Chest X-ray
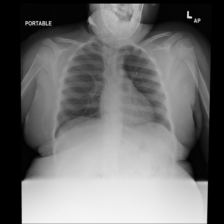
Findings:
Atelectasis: negative
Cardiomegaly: negative
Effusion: negative
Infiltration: negative
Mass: negative
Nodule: negative
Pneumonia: negative
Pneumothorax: negative
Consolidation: negative
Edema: negative
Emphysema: negative
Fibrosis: negative
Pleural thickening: negative
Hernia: negative